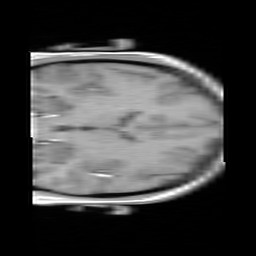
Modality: FLASH
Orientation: coronal
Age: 19
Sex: female
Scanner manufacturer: siemens
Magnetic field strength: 3 T
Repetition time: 0.245 s
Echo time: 0.0026 s